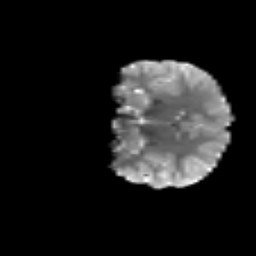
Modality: T2w
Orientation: coronal
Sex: female
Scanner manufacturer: siemens
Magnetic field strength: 3 T
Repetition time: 5 s
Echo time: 0.071 s